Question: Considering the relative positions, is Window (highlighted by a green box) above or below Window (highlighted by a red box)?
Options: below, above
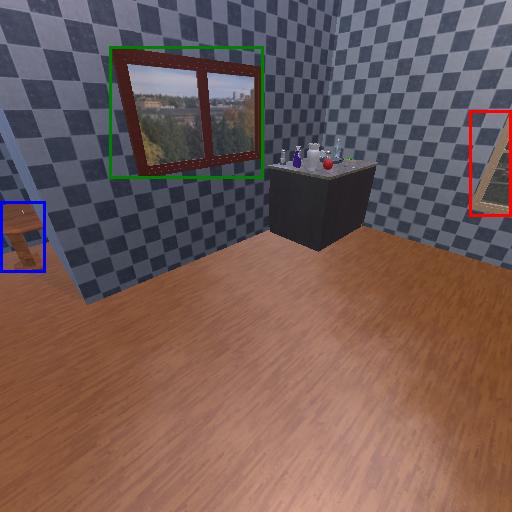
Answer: below